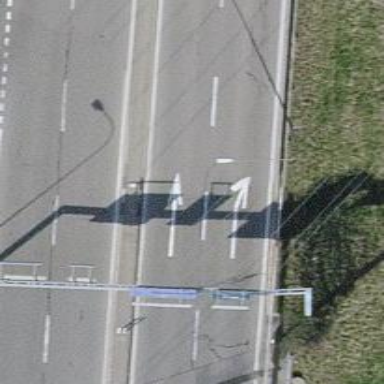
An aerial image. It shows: Guard rail as barrier.